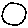
Label: circle